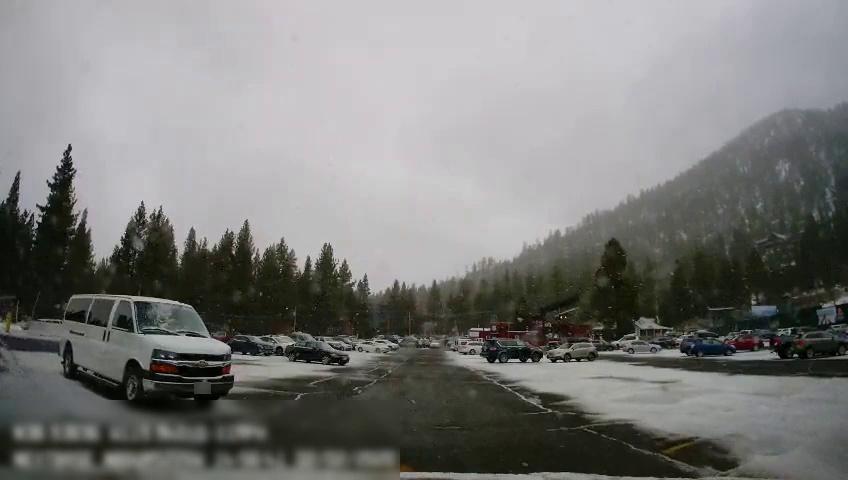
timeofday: Day
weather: Snowy
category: Vehicles | SUV
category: Vehicles | SUV
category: Vehicles | SUV
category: Vehicles | Car
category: Vehicles | Car
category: Vehicles | SUV
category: Vehicles | Car
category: Vehicles | SUV
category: Vehicles | Van
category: Vehicles | SUV
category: Vehicles | Car
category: Vehicles | Car
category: Vehicles | Car
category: Vehicles | Car
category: Vehicles | Car
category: Vehicles | Car
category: Vehicles | SUV
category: Vehicles | Truck
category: Vehicles | Car
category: Drivable Space